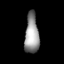
Tissue: skin
Cell type: Epithelial cells
Senescence score: 0.2493
Nuclear area (px): 546
Mean DAPI intensity: 150.174